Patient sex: M
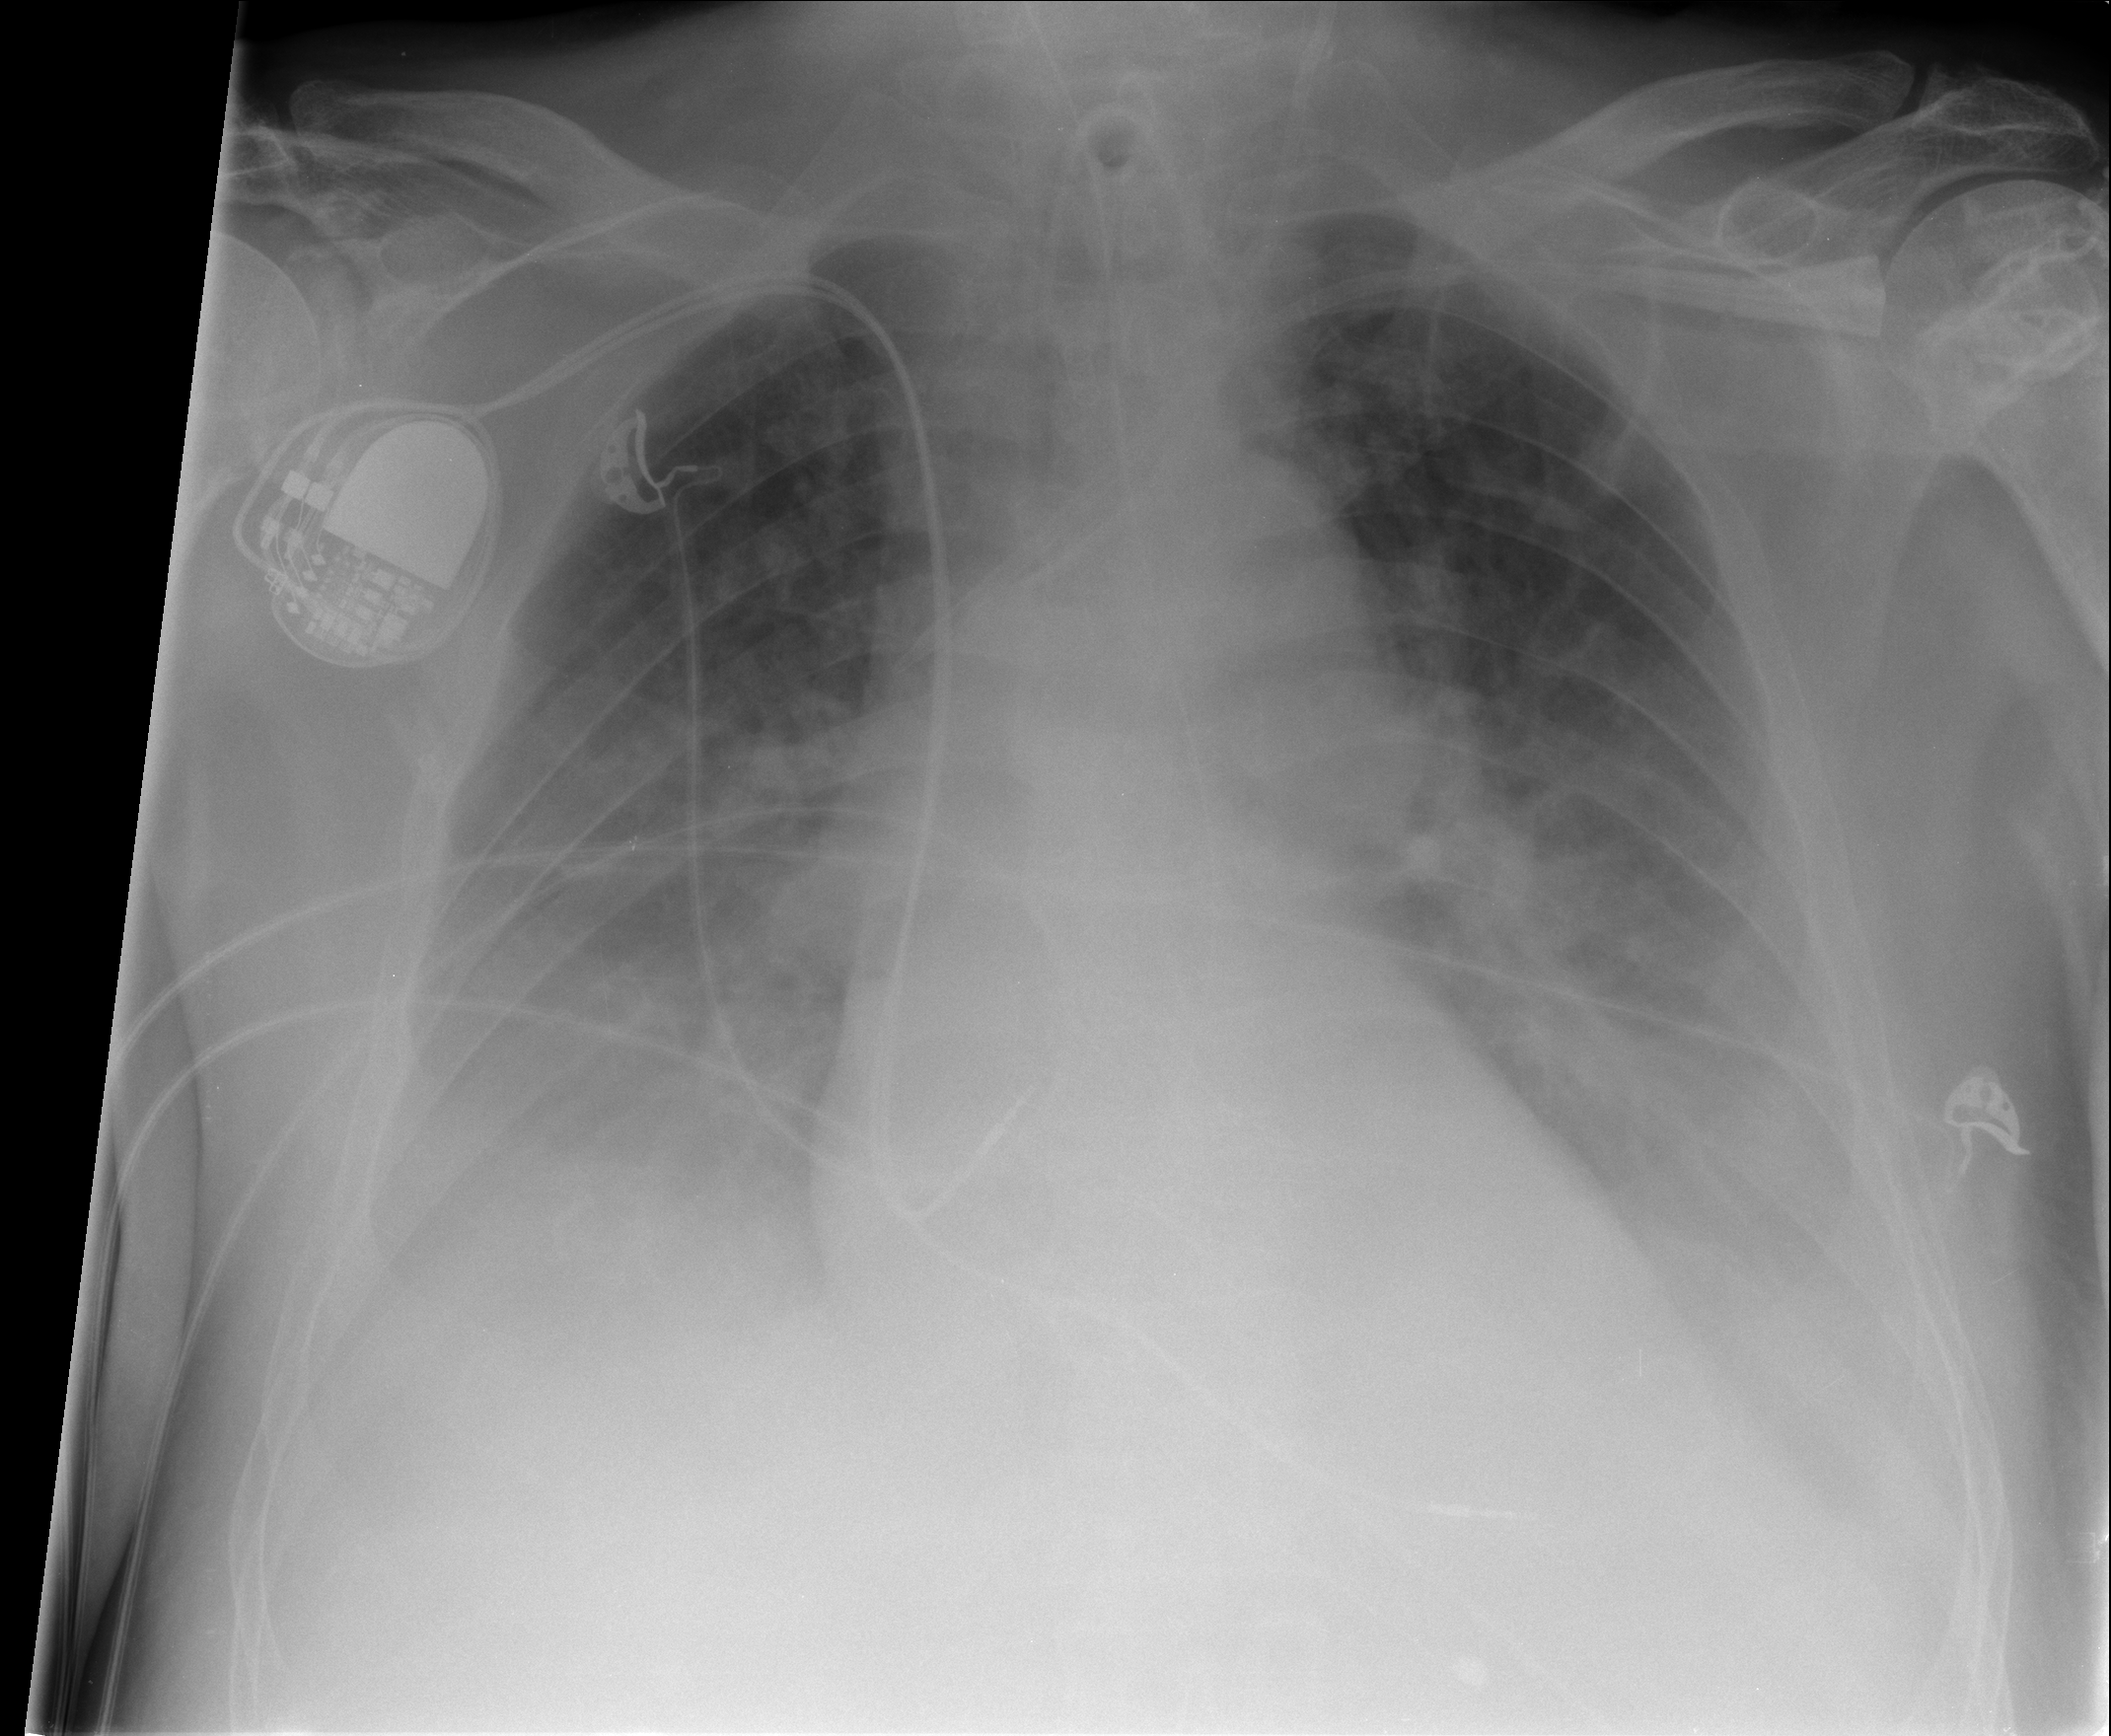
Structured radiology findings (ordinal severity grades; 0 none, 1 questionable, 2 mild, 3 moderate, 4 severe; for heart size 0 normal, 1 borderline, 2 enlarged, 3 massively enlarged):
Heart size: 0
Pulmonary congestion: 2
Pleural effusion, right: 3
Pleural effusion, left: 3
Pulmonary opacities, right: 2
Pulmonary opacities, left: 2
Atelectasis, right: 2
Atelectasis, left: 2